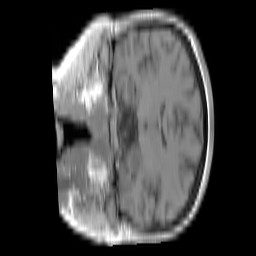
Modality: T1w
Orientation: coronal
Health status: ill
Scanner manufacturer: siemens
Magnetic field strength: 3 T
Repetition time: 0.4 s
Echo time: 0.00246 s